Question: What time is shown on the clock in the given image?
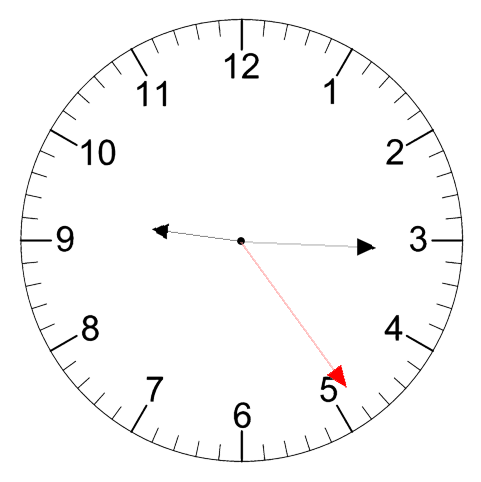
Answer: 09:15:24